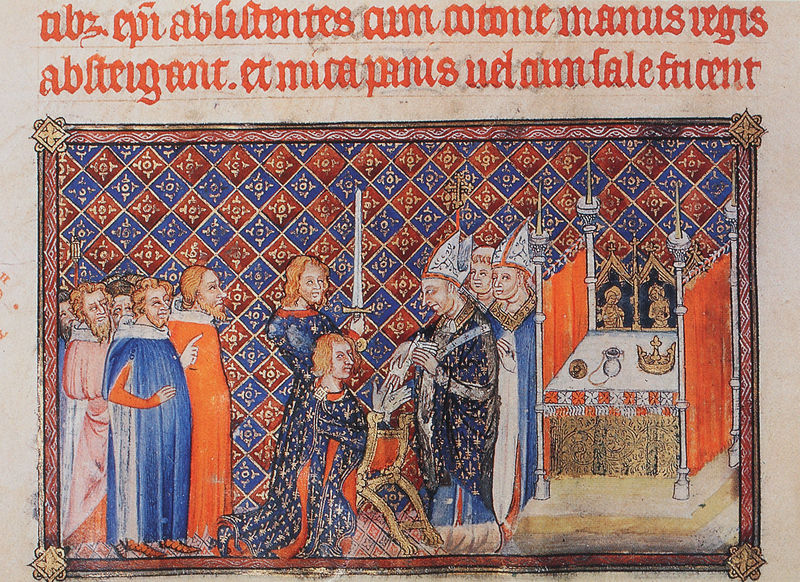
Titel: Buch zur Krönung Charles V von Frankreich/ Coronation Book of Charles V of France
Institution: British Library
Schlagwörter: blau, menschen, kleid, stuhl, tisch, zeichnung, rot, bart, vorhang, kirche, geistlicher, gold, krone, krug, apfel, farbig, schrift, könig, thron, buch, seite, illustration, schwert, trohn, kniend, krönung, priester, mitra, tiara, heilige, latein, buchmalerei, bischoff, löwenfuss, ritterschlag